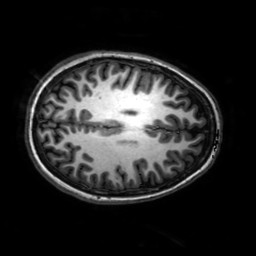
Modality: T1w
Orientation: axial
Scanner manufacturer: philips
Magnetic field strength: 3 T
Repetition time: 0.0096 s
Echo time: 0.0046 s